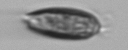
Label: Prorocentrum_triestinum